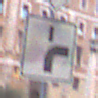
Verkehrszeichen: VerlaufVorfahrtsstrasse8
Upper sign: Vorfahrtsstrasse
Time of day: SunriseSunset
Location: Outdoor (Urban)
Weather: Clear
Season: NotSpecified
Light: Natural